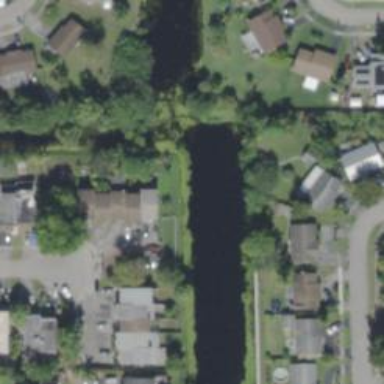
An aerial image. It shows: Canal.